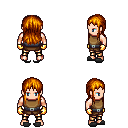
a pixel art fantasy rpg character, male body template, human, light skin, leather chest armor, gold greaves, dark blonde unkempt hairstyle, gold gloves, gray slippers, four views (front, back, left, right), 2x2 character sprite sheet, small pixel art, hard edges, no anti-aliasing